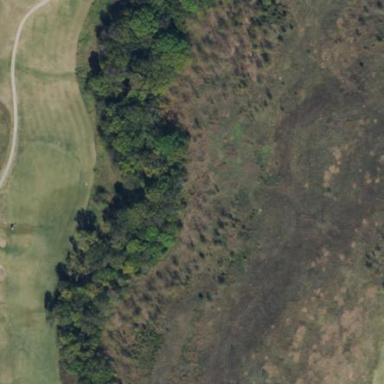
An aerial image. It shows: Rough area on grassy golf course.